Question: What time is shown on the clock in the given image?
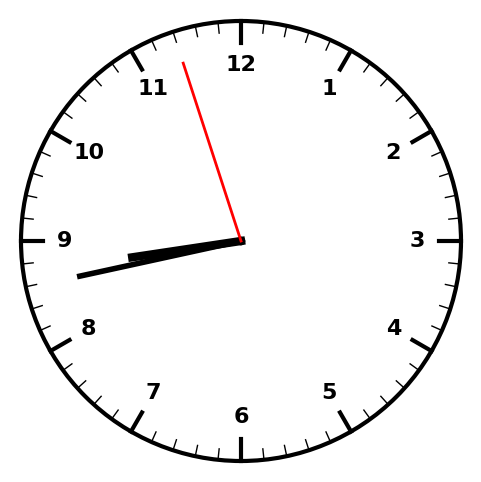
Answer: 08:42:57